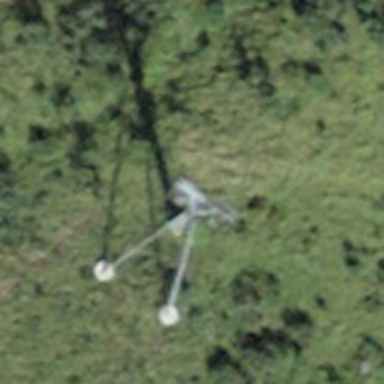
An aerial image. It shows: Pylon used for aerialway.